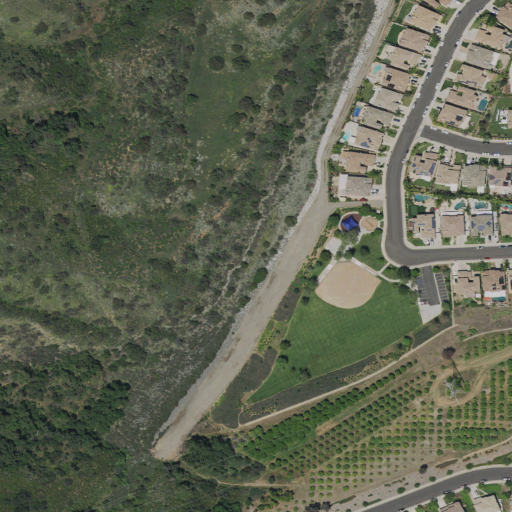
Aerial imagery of valley in California named Brown Canyon containing shrub, low intensity development, medium intensity development, open development, woody wetlands, and high intensity development